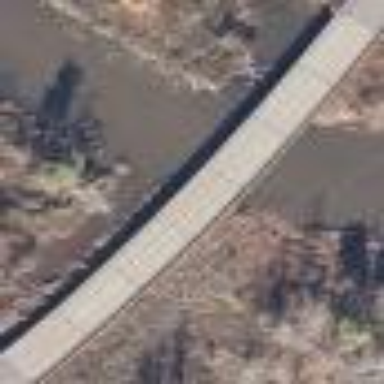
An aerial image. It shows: Man-made bridge.